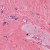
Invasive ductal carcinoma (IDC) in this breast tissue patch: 1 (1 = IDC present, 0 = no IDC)